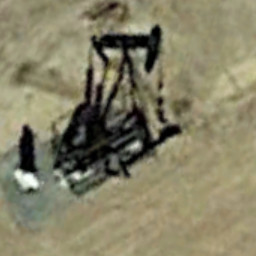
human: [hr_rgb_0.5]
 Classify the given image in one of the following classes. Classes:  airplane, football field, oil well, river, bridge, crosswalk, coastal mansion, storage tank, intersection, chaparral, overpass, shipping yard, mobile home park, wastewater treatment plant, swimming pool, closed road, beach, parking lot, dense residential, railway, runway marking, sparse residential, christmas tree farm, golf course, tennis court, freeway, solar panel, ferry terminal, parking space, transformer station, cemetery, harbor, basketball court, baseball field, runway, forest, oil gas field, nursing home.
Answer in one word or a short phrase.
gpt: oil well